Question: As far as I know, mutexes should lock once and then block others until freed, like this.

But with my code, it seems like multiple threads are locking the same mutex. I have a thread pool of 10, so surely 9 should block and 1 should lock. But I get this output.
'''
Thread 0 got locked
Thread 1 got locked
Thread 3 got locked
Thread 4 got locked
Thread 2 got locked
Thread 5 got locked
Thread 6 got locked
Thread 7 got locked
Thread 8 got locked
Thread 9 got locked
'''
My mutex is defined globally at the top of *.c file as,
'''
pthread_mutex_t queuemutex = PTHREAD_MUTEX_INITIALIZER;
'''
And here are relevant code segments.
'''
//In the main function which creates all the threads
int k;
for (k = 0; k < POOLSIZE; k++) {
pthread_t thread;
threadinformation *currentThread = (threadinformation *)malloc(sizeof(threadinformation));
currentThread->state = (int *)malloc(sizeof(int));
currentThread->state[0] = 0;
currentThread->currentWaiting = currentWaiting;
currentThread->number = k;
threadArray[k] = currentThread;
pthread_create(&thread, NULL, readWriteToClient, threadArray[k]);
currentThread->thread = thread;
joinArray[k] = thread;
}
'''
And here is the segment of code in which all 10 threads seem to get the lock.
'''
pthread_mutex_lock(&queuemutex);
fprintf(stderr,"Thread %d got locked
",threadInput->number);
while((threadInput->currentWaiting->status) == 0){
pthread_cond_wait(&cond, &queuemutex);
fprintf(stderr,"Thread %d got signalled
",threadInput->number);
}
connfd = threadInput->currentWaiting->fd;
threadInput->currentWaiting->status = 0;
pthread_cond_signal(&conncond);
pthread_mutex_unlock(&queuemutex);
'''
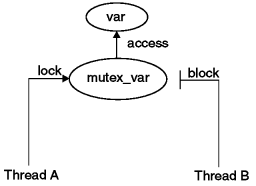
Answer: My psychic powers suggest that 'currentWaiting->status' is initially '0'.
Since that is the case, your code enters the while loop and waits on the condition variable.
Waiting on the condition variable unlocks the mutex until the wait completes, allowing the other threads to acquire it.